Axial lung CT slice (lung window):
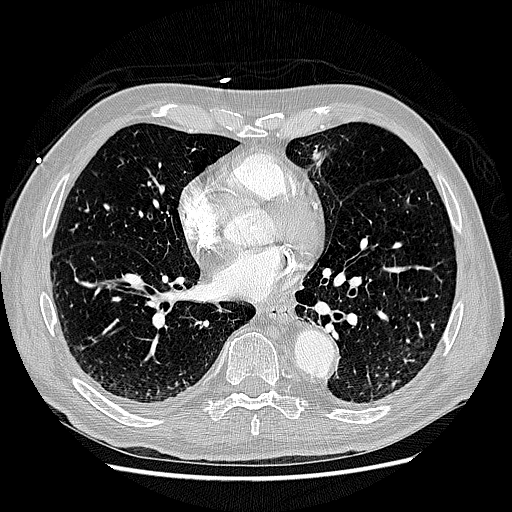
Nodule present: no